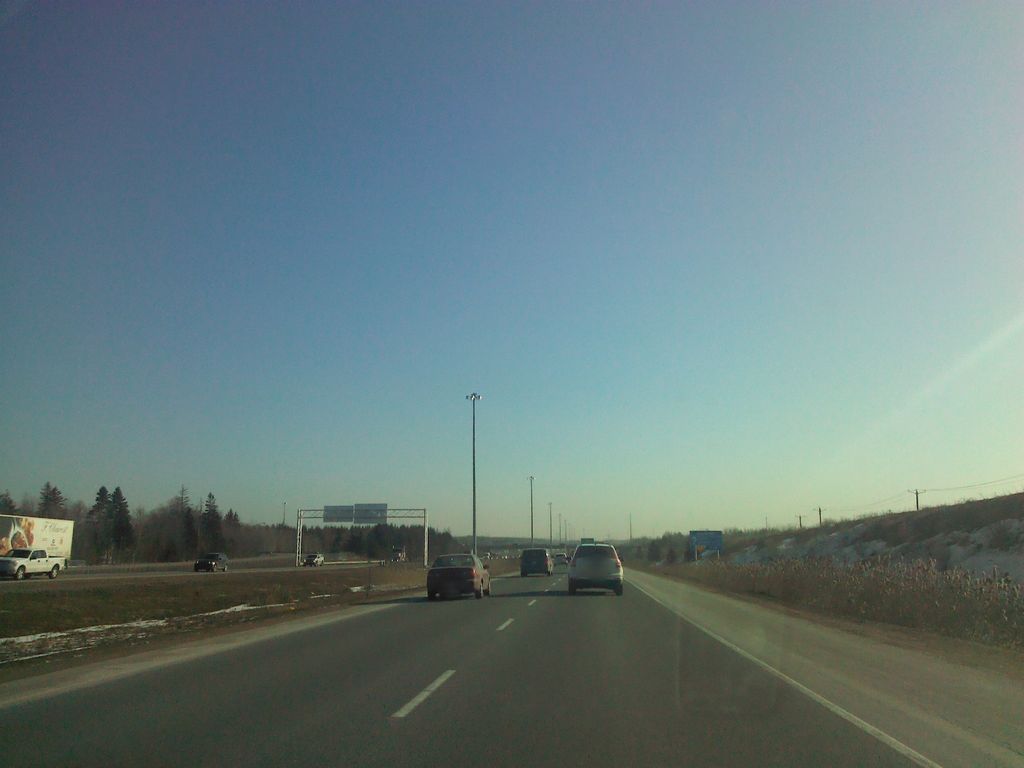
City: quebec_city